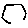
Label: hexagon